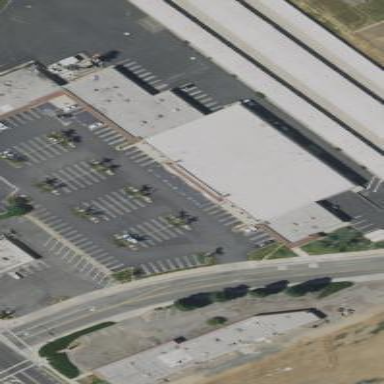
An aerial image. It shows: Parking area with asphalt surface.